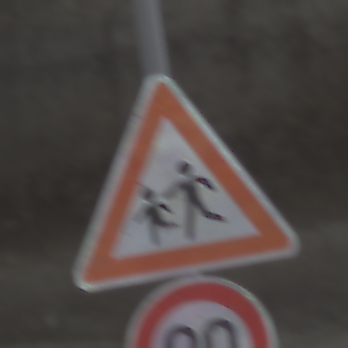
Verkehrszeichen: KinderRechts
Zusatzzeichen unten: Geschwindigkeit90
Umgebung: Outdoor, Suburban
Tageszeit: Midday
Wetter: Overcast
Licht: Natural
Jahreszeit: NotSpecified
Kontrast: LowContrast